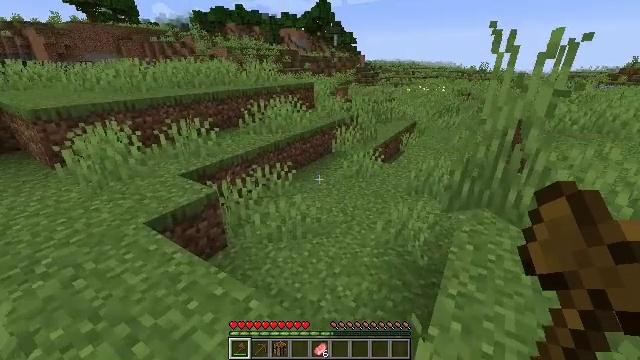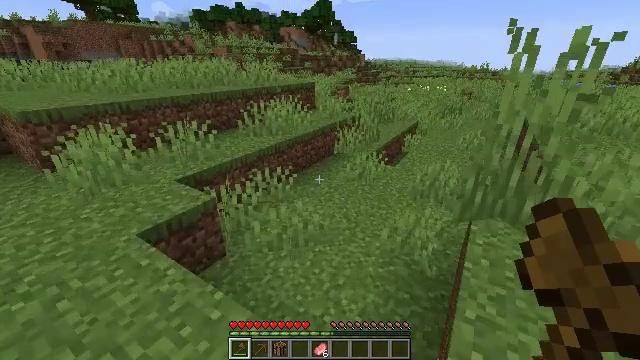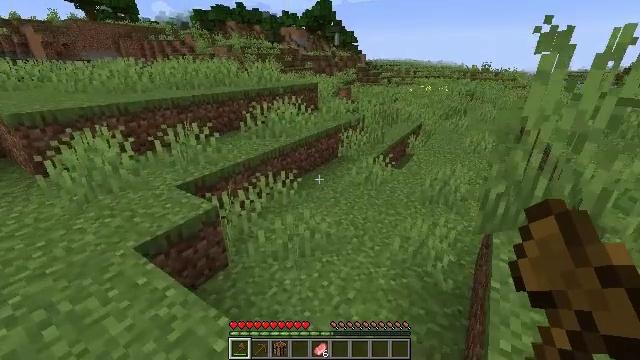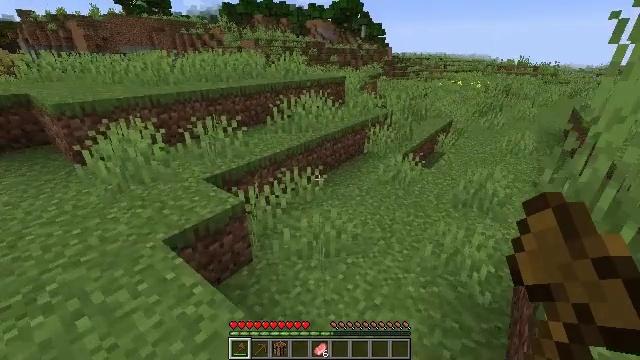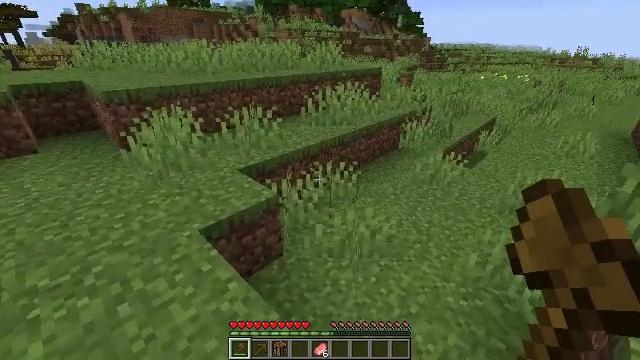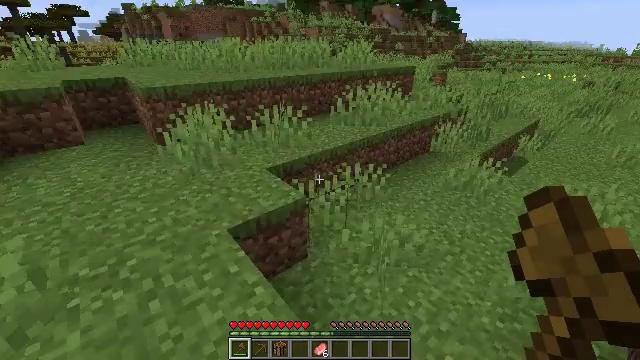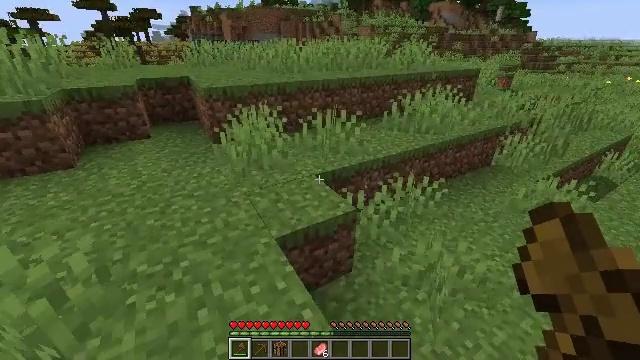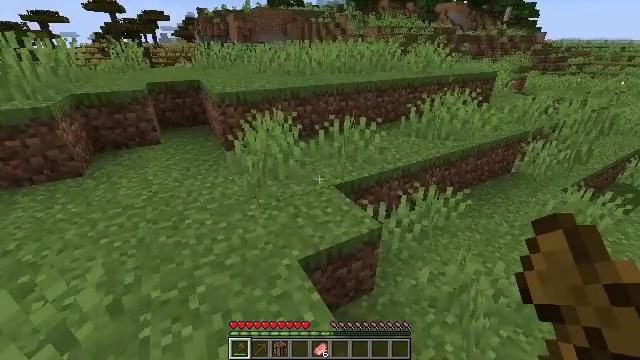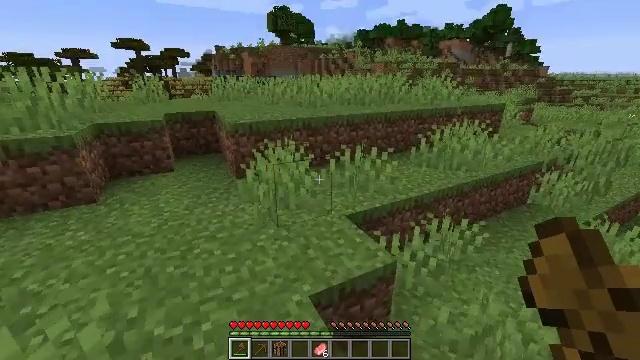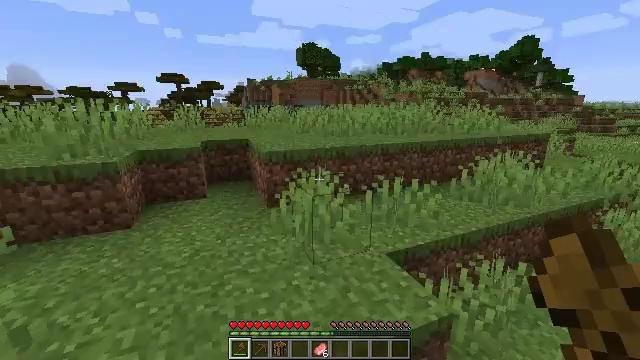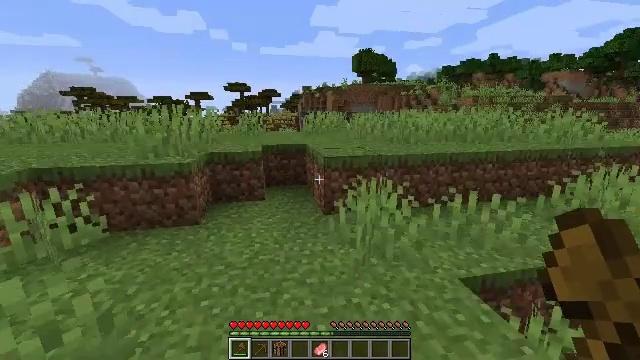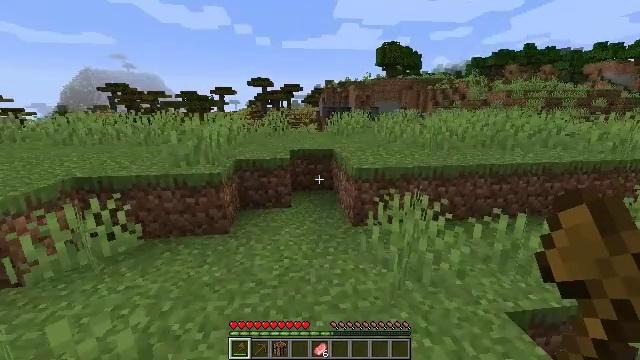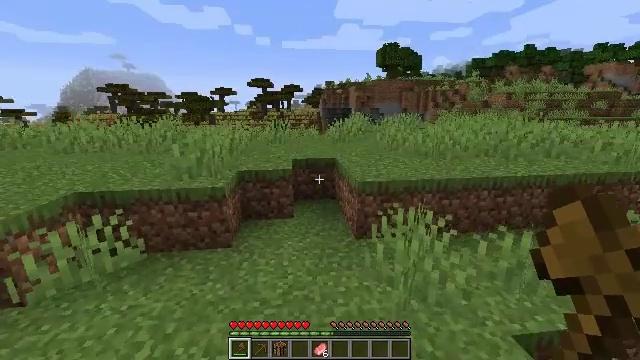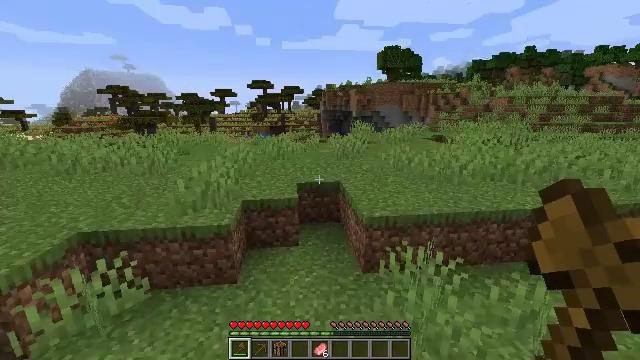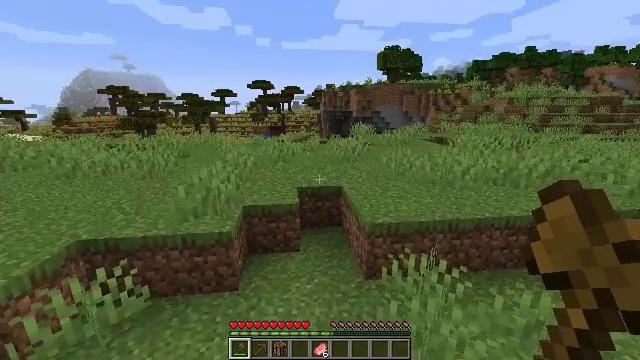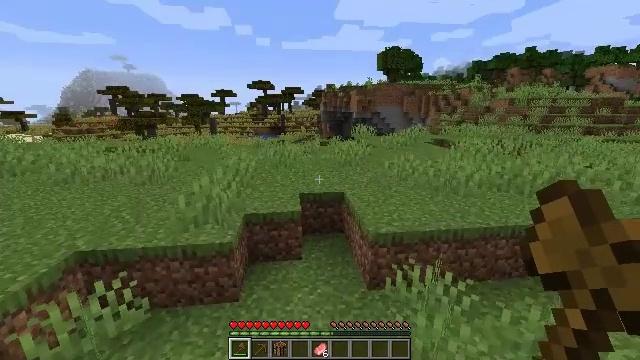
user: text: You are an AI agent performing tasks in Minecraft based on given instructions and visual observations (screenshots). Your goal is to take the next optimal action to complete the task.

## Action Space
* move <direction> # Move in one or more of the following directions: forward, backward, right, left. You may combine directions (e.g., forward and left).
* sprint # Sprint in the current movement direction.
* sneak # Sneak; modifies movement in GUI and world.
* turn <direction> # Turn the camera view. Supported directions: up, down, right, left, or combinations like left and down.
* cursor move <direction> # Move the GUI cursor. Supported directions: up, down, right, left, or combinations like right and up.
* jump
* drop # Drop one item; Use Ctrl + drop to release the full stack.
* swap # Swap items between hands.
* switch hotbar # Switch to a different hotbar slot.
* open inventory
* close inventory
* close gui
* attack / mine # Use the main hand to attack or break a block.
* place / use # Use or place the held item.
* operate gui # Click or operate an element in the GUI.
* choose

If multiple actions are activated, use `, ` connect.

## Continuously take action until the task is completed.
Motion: motion action
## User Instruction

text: Remove the tall grass to clear the area.
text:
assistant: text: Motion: move forward and move left
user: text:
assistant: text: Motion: move forward and move left
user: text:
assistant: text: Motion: move forward and move left, turn left and down
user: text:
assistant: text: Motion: move forward and move left, turn left and down
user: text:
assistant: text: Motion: move forward and move left, turn left
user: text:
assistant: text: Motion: move forward and move left, turn left
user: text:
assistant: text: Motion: move forward and move left, turn left
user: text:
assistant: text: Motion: move forward and move left, turn left and up
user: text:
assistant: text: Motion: move forward and move left, turn left and up
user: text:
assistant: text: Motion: move forward and move left, turn left and up
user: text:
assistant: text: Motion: move forward and move left, turn left and down, jump
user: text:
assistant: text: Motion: move forward, jump
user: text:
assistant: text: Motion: move forward, jump
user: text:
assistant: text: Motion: move forward
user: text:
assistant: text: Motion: move forward
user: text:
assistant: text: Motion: move forward
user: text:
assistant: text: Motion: move forward
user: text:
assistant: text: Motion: move forward
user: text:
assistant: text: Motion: move forward
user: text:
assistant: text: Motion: move forward
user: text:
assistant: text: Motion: move forward
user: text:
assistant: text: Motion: move forward, sprint
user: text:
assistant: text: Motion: move forward, sprint
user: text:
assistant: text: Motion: move forward, sprint
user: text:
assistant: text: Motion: move forward, sprint, jump
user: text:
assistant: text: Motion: move forward, sprint, jump
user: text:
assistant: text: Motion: move forward, jump
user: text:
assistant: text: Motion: move forward, jump
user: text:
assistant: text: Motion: move forward, turn left and up, jump
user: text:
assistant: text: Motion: move forward, turn left and up